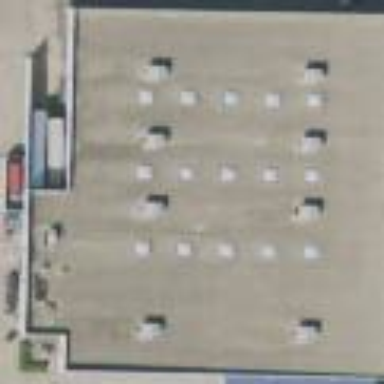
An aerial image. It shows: Building.